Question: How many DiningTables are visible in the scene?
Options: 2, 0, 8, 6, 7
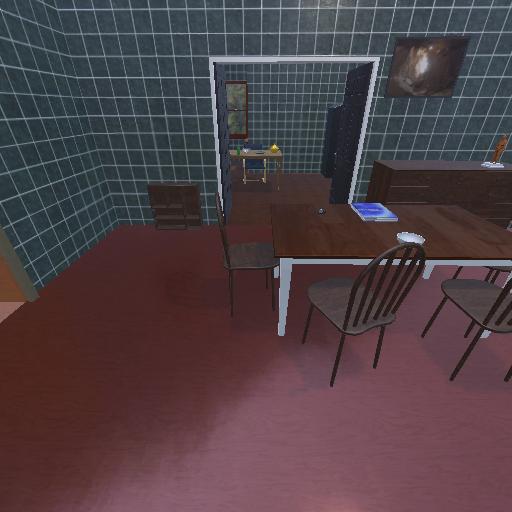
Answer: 2